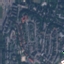
Land use / land cover class: Residential